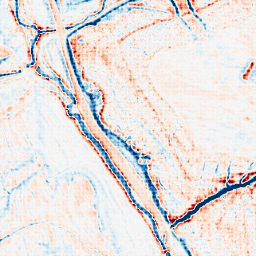
Category: edge_preserving
Decomposition family: anisotropic_diffusion
Decomposition parameters: iterations: 20
kappa: 50
gamma: 0.2
Upsampling method: sinc_hamming
Upsampling parameters: scale: 8
kernel_size: 8
Upsampling scale: 8